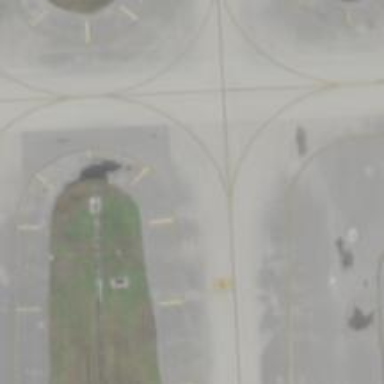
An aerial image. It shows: Image of taxiway at airport.